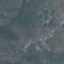
Land use / land cover: HerbaceousVegetation